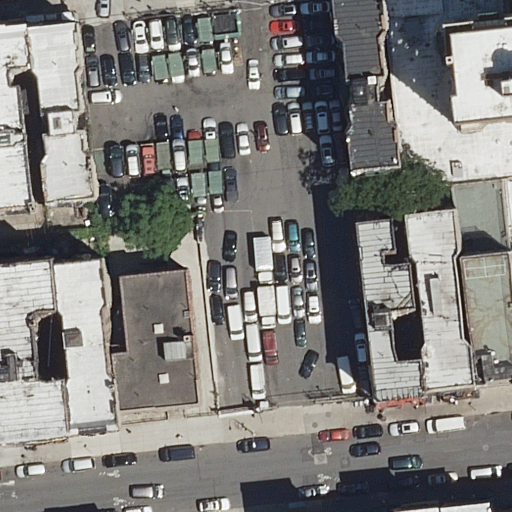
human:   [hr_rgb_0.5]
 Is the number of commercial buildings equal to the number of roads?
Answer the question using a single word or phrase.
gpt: no

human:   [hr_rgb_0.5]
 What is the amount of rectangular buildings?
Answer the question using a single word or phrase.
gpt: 3

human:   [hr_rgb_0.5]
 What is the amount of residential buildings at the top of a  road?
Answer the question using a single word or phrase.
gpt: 11

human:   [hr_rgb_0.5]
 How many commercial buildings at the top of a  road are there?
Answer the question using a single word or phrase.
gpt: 0

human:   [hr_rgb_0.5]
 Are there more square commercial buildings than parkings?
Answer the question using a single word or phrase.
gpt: no

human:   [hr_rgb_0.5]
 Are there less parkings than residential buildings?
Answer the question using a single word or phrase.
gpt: yes

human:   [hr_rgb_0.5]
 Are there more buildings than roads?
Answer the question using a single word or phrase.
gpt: yes

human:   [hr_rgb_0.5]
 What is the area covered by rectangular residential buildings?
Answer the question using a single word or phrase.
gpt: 263m2

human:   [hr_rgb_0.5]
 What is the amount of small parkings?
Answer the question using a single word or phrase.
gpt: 1

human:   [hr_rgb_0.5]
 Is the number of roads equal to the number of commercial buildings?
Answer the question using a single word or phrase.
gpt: no

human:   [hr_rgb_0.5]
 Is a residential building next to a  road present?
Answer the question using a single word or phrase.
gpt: yes

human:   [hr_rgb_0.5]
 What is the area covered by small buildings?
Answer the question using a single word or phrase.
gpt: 39m2

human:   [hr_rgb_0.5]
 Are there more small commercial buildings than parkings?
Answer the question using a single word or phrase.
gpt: no

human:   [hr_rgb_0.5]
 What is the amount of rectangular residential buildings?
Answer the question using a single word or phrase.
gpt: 3

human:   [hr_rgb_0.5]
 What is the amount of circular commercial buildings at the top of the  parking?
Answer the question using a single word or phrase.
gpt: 0

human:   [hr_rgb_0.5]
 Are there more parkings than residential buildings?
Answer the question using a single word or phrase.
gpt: no

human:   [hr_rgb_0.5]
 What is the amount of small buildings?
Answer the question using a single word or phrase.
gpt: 2

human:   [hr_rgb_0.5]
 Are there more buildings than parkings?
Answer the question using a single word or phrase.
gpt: yes

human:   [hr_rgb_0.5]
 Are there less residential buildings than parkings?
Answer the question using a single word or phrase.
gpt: no

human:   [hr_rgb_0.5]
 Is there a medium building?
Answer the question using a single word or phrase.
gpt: yes

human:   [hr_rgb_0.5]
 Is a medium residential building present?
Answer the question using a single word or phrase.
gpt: yes

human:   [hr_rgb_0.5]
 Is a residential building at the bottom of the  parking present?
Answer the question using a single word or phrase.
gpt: yes

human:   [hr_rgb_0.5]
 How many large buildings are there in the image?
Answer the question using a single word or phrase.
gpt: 0

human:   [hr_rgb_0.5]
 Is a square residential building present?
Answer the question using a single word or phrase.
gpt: no

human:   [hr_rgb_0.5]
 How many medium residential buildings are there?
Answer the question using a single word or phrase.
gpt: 12

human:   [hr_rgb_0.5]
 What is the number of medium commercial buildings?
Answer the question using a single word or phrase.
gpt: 0

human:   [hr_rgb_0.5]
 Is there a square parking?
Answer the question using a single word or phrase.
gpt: no

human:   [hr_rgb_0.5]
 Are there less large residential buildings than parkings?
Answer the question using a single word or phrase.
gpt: yes

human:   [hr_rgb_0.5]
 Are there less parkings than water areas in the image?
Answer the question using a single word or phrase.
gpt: no

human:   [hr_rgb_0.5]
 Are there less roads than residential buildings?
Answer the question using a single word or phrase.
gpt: yes

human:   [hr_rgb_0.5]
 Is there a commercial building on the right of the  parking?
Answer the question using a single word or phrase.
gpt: no

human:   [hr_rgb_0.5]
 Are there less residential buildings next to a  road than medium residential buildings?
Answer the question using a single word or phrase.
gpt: no

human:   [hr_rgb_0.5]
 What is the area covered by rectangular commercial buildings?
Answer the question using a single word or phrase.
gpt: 0m2

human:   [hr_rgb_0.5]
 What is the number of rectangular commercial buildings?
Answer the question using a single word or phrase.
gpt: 0

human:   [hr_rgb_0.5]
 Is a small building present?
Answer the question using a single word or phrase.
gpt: yes

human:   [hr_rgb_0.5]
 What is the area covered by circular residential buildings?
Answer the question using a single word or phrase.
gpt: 0m2